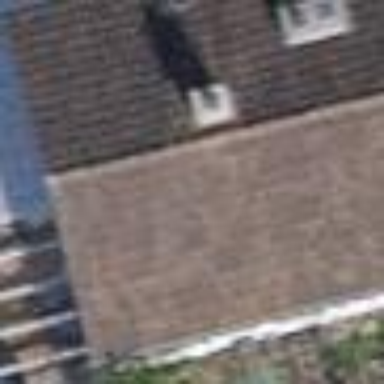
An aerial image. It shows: Semi-detached house.